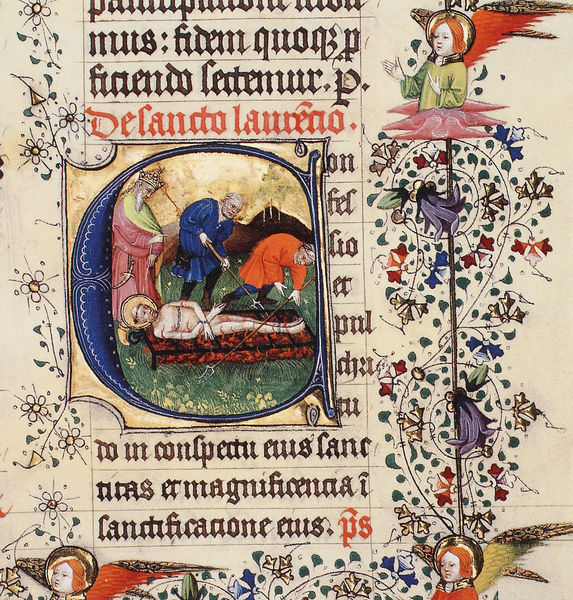
Titel: Hoya - Missale
Künstler: Meister des Zweder van Culemborg
Standort: Herstellungsort: Utrecht (EU - NL)
Institution: Münster, Universitäts- und Landesbibliothek
Schlagwörter: blau, feuer, flügel, mann, gelb, grün, ocker, blume, blumen, männer, schwarz, weiss, rot, beige, bibel, tod, bild, hände, gold, mantel, rosa, engel, schrift, papier, liegen, könig, liegend, buch, glut, seite, text, buchstaben, heiligenschein, mittelalter, priester, heiliger, märtyrer, tonsur, verbrennung, schrif, schürhaken, rost, buchmalerei, folter, passion, inquisition, feilchen, harken, laurentius, bibeö, c, xc, stanhen, bchstabe